Field crop: tomato
Growth stage: 2
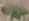
Species: solanum